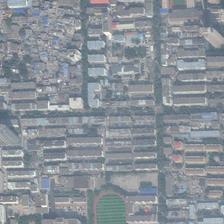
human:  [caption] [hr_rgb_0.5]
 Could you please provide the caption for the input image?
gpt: many different buildings are around two playgrounds .

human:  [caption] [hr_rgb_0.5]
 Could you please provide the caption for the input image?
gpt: a tall building is right bext to the football field and blocks part of the sunshine .

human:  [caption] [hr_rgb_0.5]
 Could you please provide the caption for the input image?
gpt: a residential area is divided into four blocks by road .

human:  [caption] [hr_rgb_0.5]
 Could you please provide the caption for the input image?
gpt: two playgrounds are in different blocks with many buildings .

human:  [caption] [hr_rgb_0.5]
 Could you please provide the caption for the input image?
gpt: two playgrounds are surrounded by many buildings and green trees in different blocks .